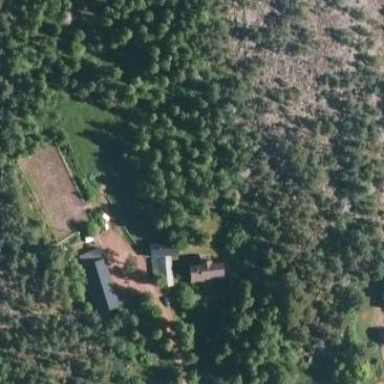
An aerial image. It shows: Farmyard area.